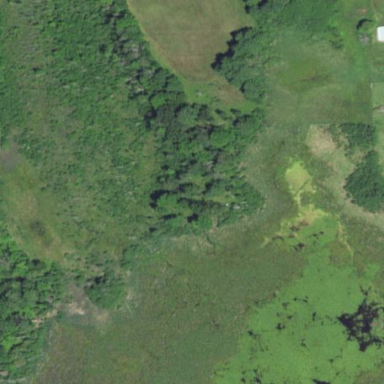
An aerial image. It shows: Wetland area.